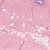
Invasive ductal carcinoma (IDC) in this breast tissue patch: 0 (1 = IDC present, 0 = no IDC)